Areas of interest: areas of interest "Traffic and Vehicle Management"
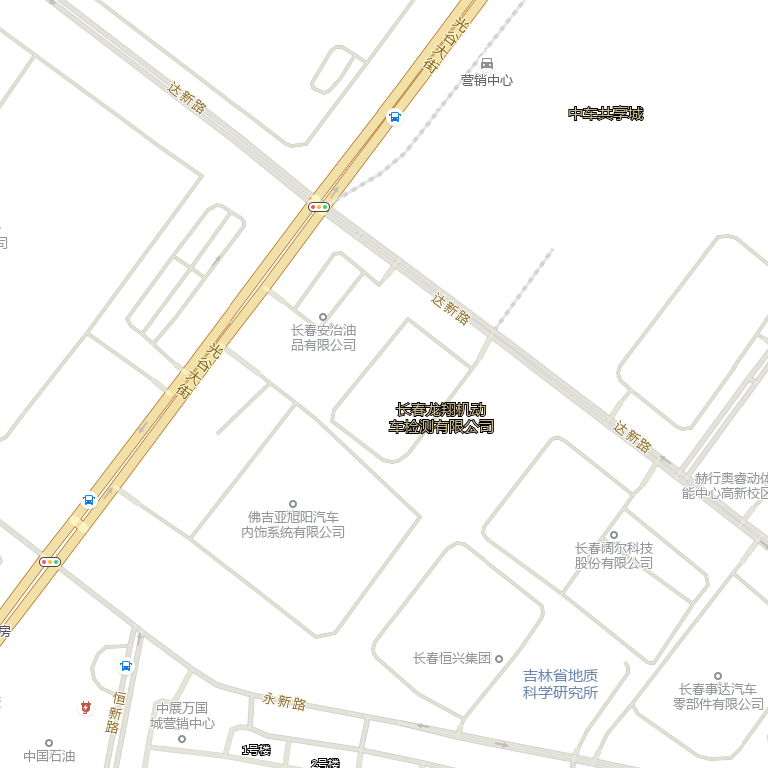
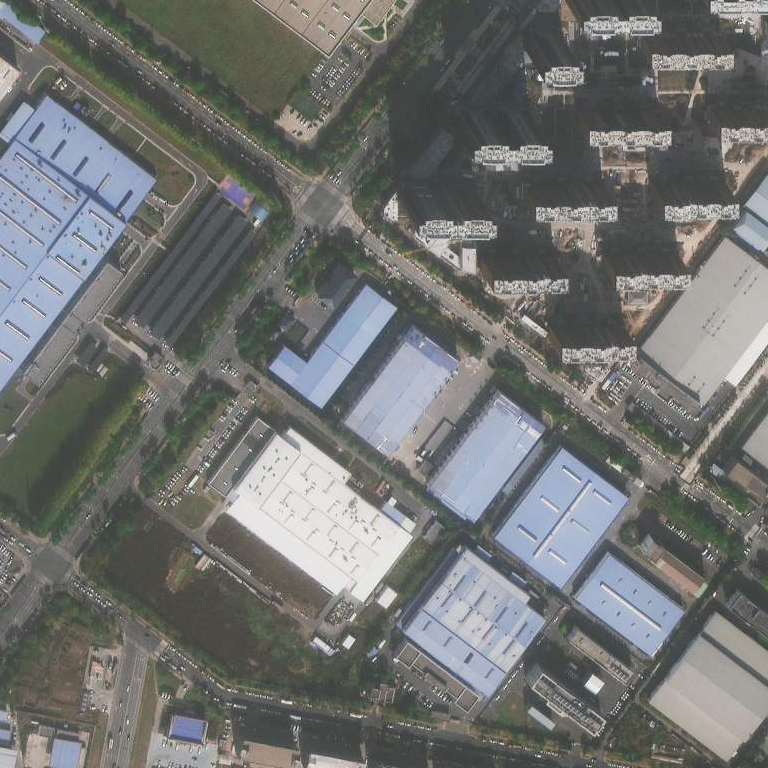